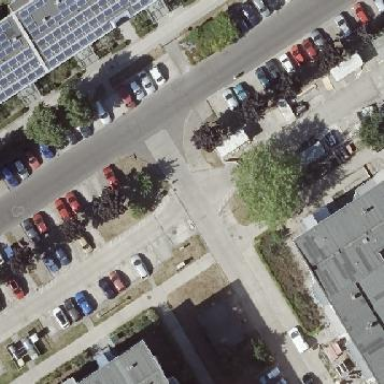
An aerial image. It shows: Parking available on the street side.